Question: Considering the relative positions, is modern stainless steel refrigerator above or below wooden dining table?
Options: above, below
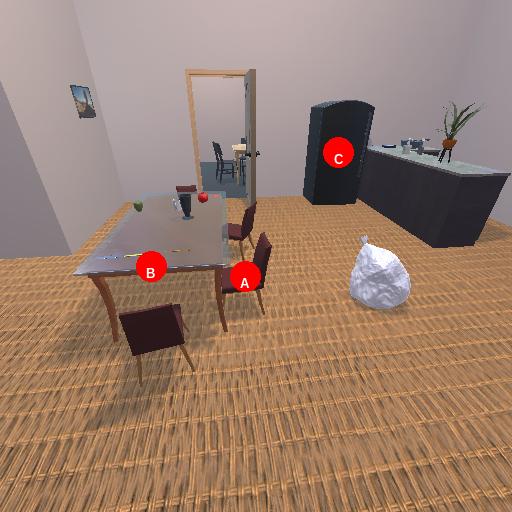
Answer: above